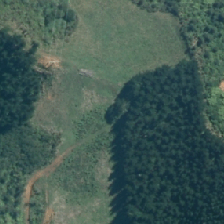
Land cover: manuka_kanuka